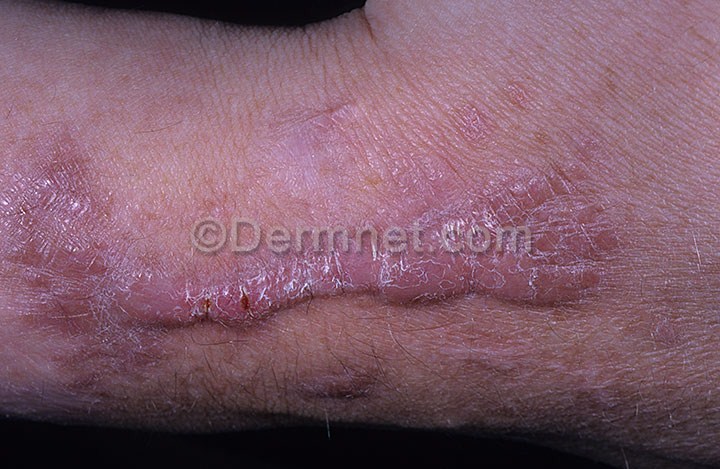
Disease: Seborrheic Keratoses and other Benign Tumors